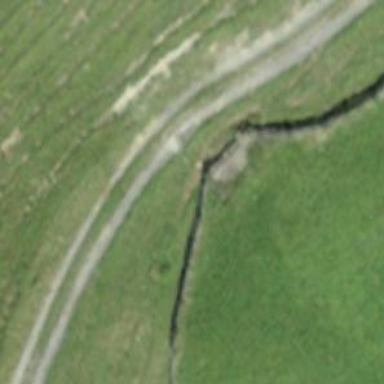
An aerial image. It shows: Fence.